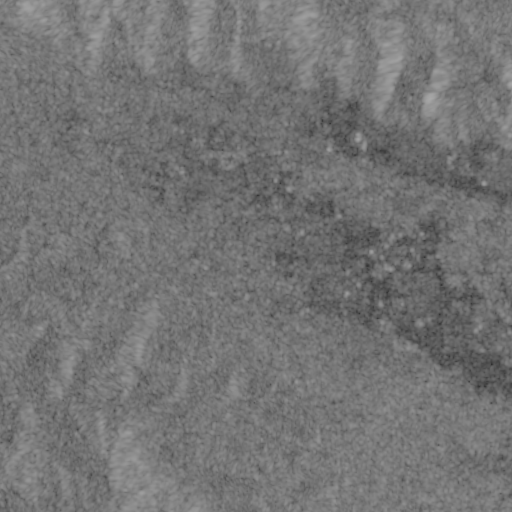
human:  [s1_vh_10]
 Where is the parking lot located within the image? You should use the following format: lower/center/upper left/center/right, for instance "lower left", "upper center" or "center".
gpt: The parking lot is located in the lower left of the image.
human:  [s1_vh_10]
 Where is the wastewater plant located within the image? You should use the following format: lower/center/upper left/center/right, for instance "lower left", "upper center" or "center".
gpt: The wastewater plant is located in the upper left of the image.
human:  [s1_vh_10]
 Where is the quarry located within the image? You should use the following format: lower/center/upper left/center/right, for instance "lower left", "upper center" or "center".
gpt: There is no quarry in the image.

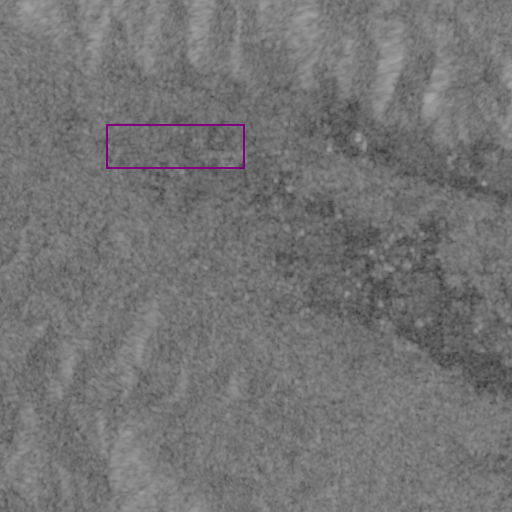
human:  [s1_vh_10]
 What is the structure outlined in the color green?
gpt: There is no green outline.
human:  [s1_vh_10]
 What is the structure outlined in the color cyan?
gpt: There is no structure outlined in cyan.